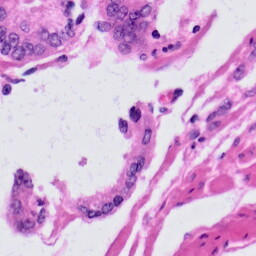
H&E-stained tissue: Prostate